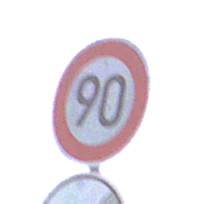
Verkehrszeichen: Geschwindigkeit90
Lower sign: EndeUeberholverbot
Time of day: SunriseSunset
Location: Outdoor (Nature)
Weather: Overcast
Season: NotSpecified
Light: Natural